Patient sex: M
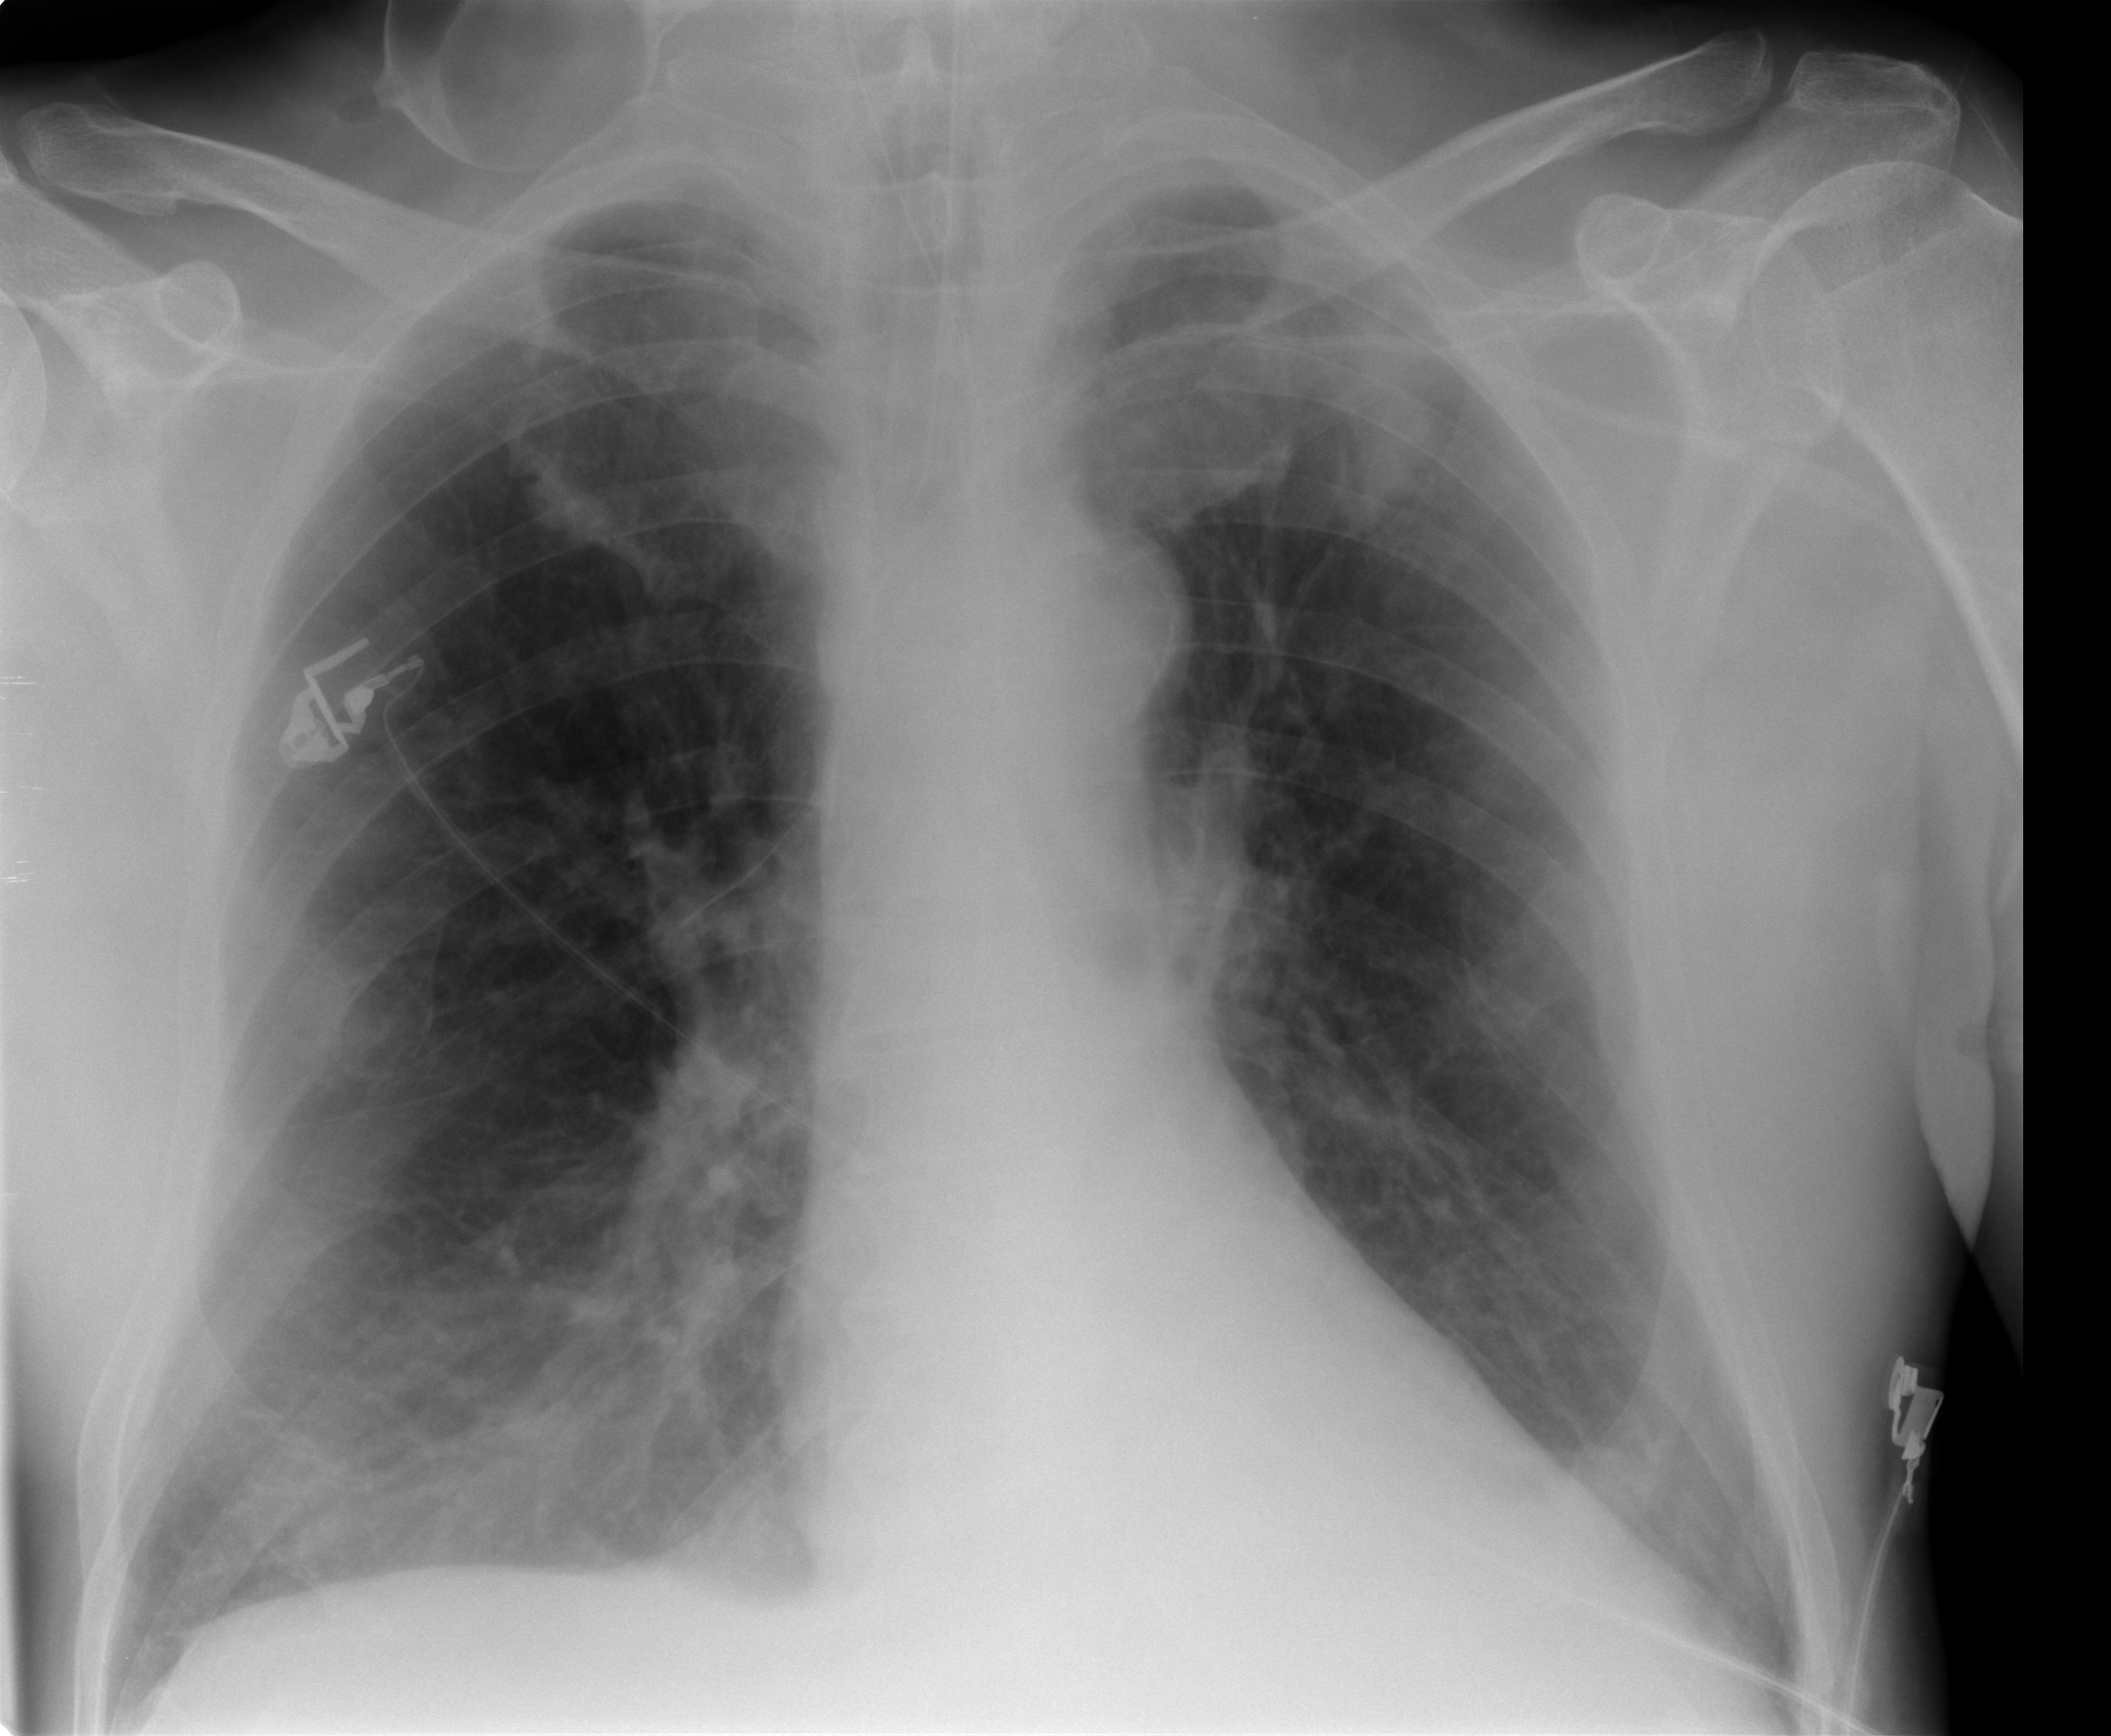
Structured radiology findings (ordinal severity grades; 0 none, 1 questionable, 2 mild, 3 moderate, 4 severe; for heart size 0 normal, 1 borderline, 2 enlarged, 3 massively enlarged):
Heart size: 0
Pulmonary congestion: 1
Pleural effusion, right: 1
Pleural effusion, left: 0
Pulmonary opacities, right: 2
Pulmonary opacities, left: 0
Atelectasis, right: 2
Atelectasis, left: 1